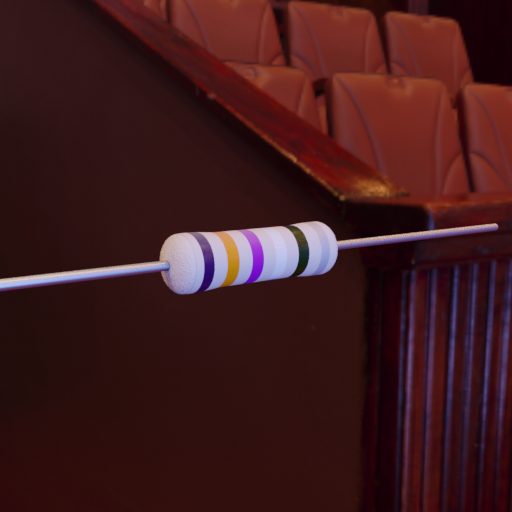
Resistor colour bands (in order): black, orange, violet, white, black, silver